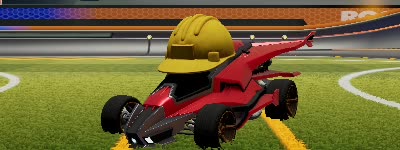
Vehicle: aftershock